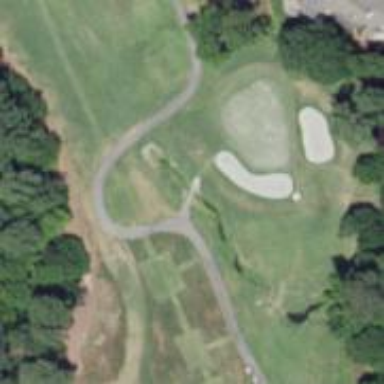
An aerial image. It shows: Path designated for golf carts.